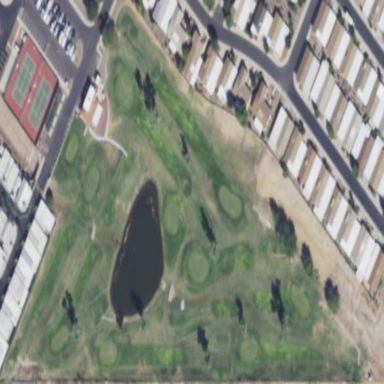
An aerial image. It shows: Leisure land featuring 9-hole golf course for the sport of golf.